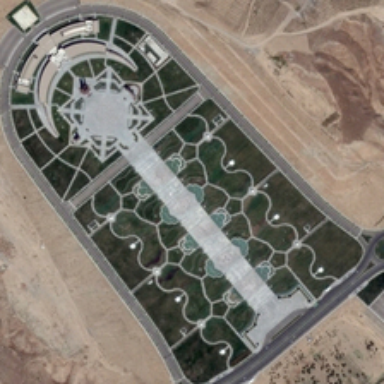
Many bareland are around a square with green plants .